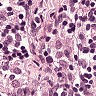
Metastatic tissue present: no